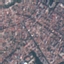
Land use / land cover class: Residential